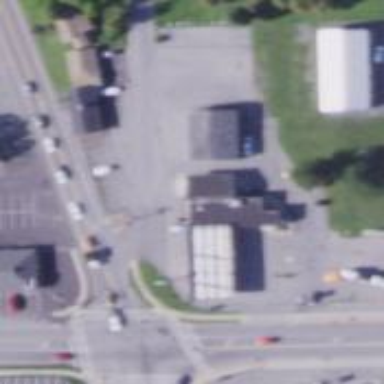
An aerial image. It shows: Convenience shop.